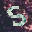
Label: 5